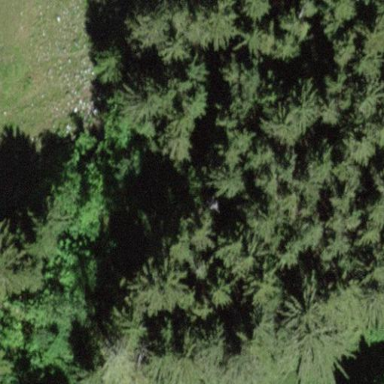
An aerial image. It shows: Forest area.